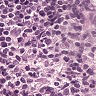
Metastatic tissue present: no